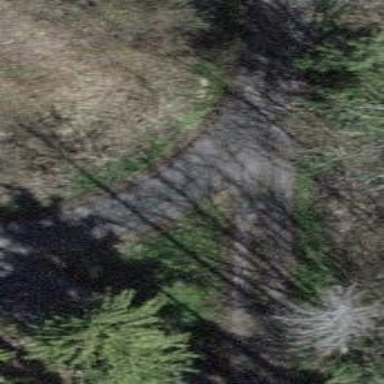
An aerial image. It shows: Well-maintained track road with grade 1 tracktype.